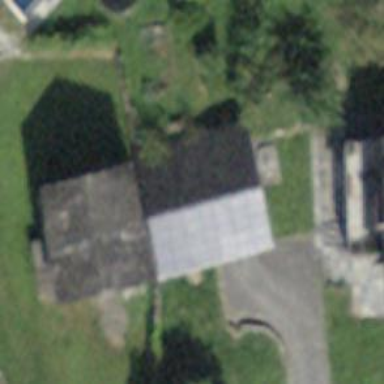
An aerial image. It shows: Detached building.